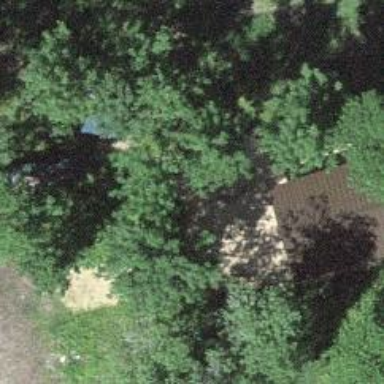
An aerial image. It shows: Brown bench.